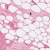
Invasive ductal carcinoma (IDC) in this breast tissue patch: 0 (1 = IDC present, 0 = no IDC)